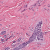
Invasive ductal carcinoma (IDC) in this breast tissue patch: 1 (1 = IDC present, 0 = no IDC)